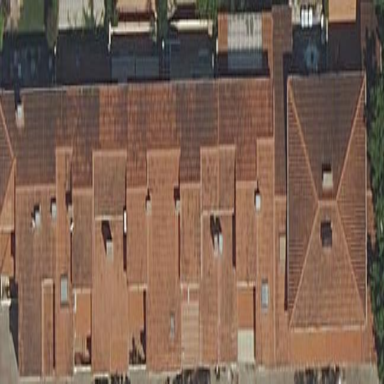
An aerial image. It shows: Terrace building.